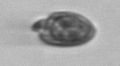
Label: Katodinium_or_Torodinium